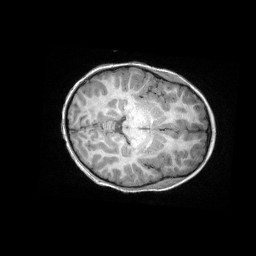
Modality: T1w
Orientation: axial
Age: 7
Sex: male
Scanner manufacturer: siemens
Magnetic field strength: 3 T
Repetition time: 2.4 s
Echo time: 0.00308 s